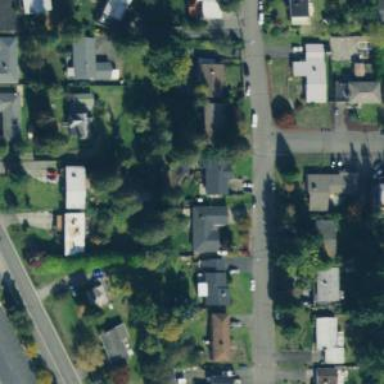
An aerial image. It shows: Residential road area.